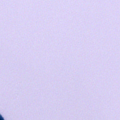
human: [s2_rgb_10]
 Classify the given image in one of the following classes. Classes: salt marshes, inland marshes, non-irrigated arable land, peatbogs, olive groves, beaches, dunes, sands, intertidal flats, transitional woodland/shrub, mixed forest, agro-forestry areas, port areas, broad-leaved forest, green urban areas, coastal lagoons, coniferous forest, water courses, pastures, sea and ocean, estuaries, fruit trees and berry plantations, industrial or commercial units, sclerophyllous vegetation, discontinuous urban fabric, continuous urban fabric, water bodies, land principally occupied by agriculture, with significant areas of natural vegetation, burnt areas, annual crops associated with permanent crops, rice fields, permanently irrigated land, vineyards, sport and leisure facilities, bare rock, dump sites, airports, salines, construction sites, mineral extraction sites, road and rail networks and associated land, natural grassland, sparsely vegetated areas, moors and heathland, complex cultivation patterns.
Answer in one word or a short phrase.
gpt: water bodies